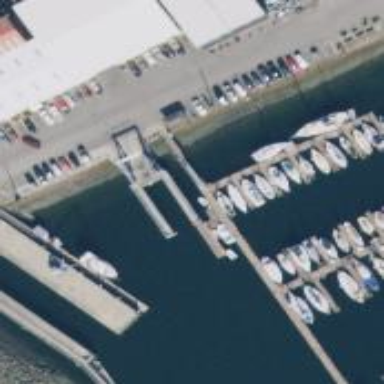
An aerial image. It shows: Pier designed with boat lift feature.